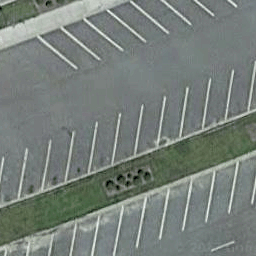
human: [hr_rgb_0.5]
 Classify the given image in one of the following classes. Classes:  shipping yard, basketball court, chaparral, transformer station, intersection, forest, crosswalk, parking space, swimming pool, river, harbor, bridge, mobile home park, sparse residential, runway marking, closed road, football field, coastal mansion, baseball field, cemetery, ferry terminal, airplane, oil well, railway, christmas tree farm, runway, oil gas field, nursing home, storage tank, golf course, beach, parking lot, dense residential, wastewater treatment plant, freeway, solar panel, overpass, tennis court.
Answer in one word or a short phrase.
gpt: parking space